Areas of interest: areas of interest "Tennis Court"
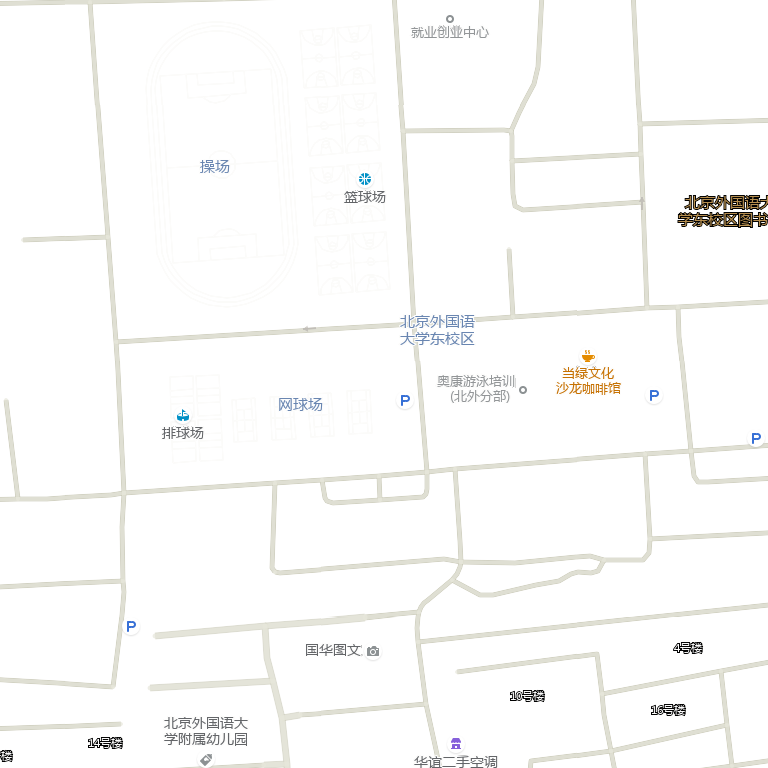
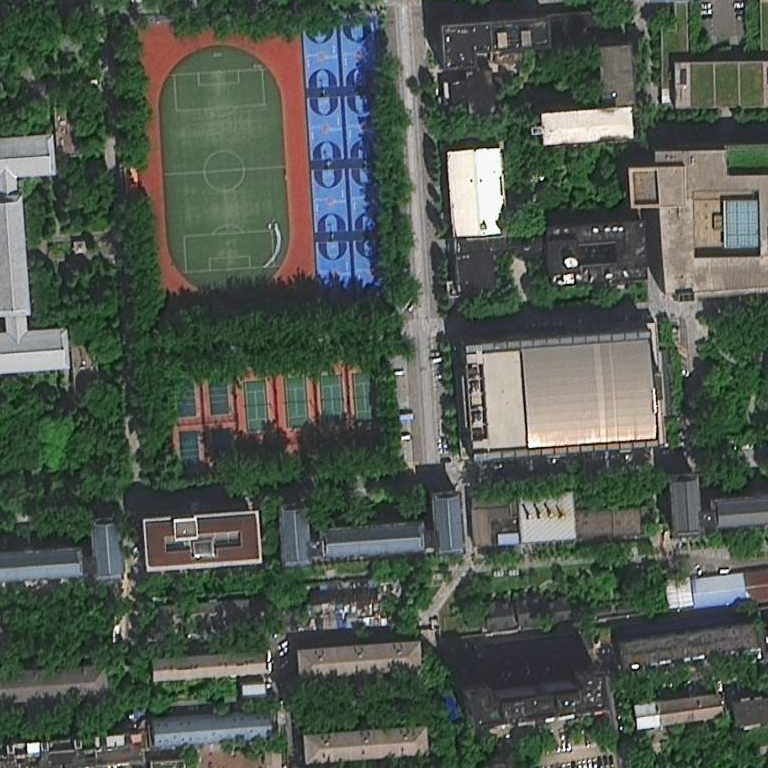